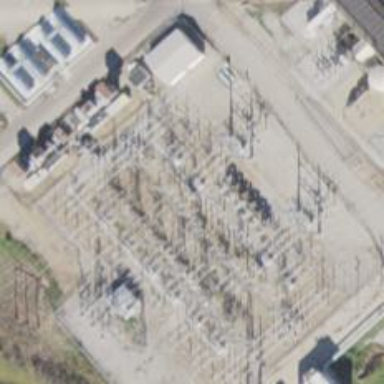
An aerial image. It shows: Switch used for power control.